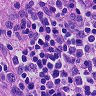
Metastatic tissue present: no